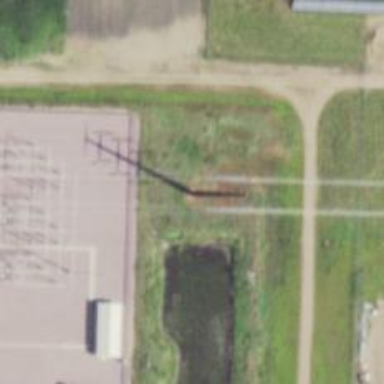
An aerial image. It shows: Power tower.